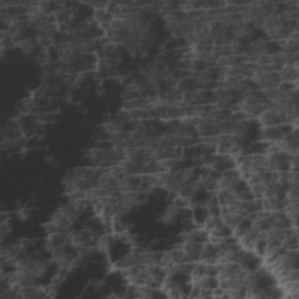
Label: non_frost